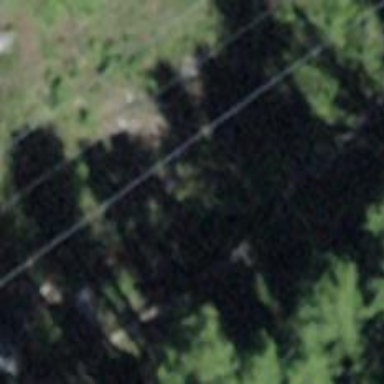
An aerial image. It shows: Pylon for aerialway.